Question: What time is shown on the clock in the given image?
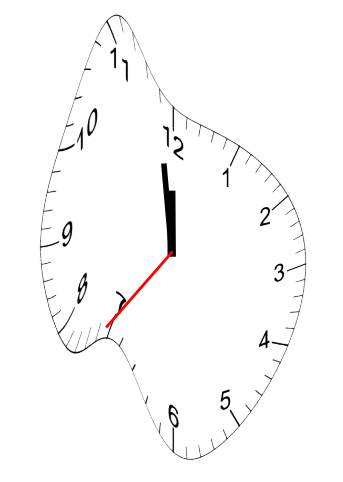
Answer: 11:58:36